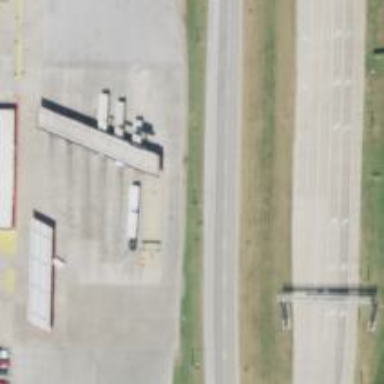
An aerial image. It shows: Weighbridge facility.